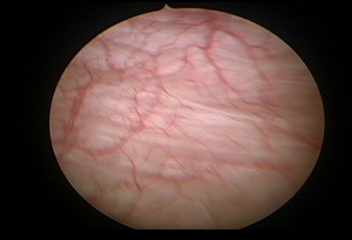
Modality: WLC
Class: Normal mucosa
Bladder cancer association: No